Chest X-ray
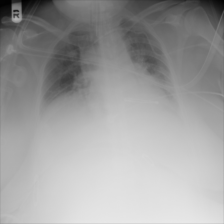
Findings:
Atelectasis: negative
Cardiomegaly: negative
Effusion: negative
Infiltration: negative
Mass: negative
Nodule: negative
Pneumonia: negative
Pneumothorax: negative
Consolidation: negative
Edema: negative
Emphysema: negative
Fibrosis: negative
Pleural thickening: negative
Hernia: negative